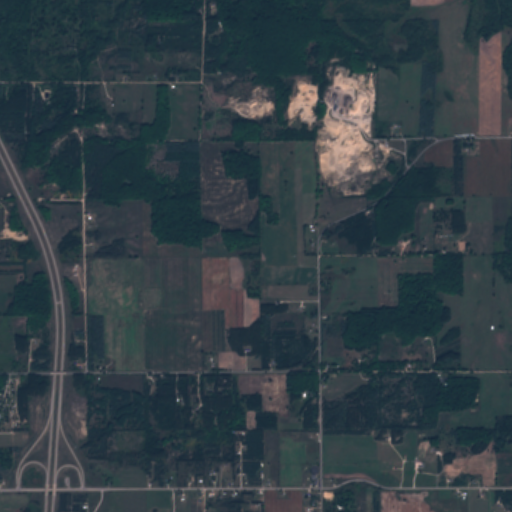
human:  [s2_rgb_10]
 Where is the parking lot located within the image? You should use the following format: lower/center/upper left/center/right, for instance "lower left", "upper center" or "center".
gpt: The parking lot is located in the lower left of the image.
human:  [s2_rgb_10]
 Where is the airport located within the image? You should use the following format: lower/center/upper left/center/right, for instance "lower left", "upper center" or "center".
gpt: There is no airport in the image.